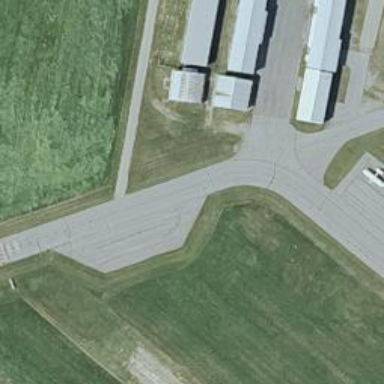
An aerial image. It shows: Image of taxiway at airport.